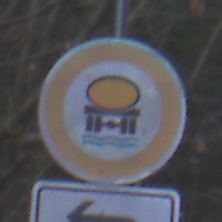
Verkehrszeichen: VerbotFahrzeugeWassergefaehrdenderLadung
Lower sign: RichtungsangabeDurchPfeile2
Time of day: MorningAfternoon
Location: Outdoor (Nature)
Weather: Overcast
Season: Winter
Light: Natural